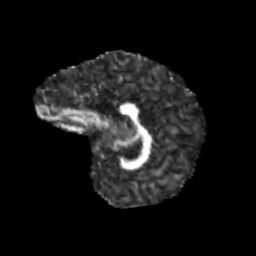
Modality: FA
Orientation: sagittal
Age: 11
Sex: female
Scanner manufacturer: siemens
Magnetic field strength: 3 T
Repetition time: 3.8 s
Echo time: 0.07 s